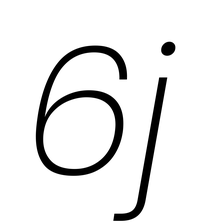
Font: Poppins-ExtraLightItalic